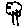
Label: tree